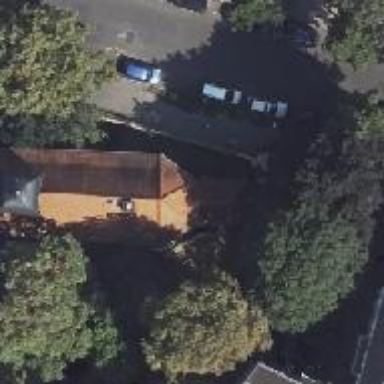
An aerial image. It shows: View of roof with edges.